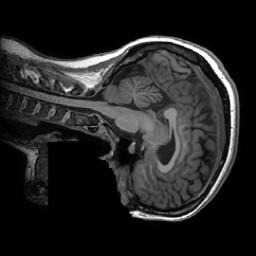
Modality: T1w
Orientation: sagittal
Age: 27
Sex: female
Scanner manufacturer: ge
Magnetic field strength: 3 T
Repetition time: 0.007348 s
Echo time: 0.003036 s